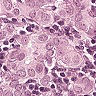
Metastatic tissue present: yes